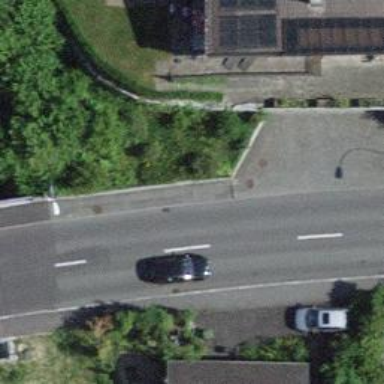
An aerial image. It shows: Sidewalk along the footway.